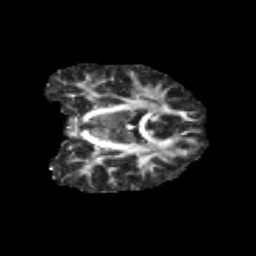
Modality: FA
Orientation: coronal
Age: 12
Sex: female
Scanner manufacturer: siemens
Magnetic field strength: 3 T
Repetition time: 3.8 s
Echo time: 0.07 s